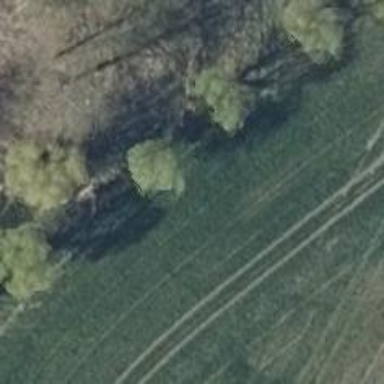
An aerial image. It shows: Row of trees in natural setting.